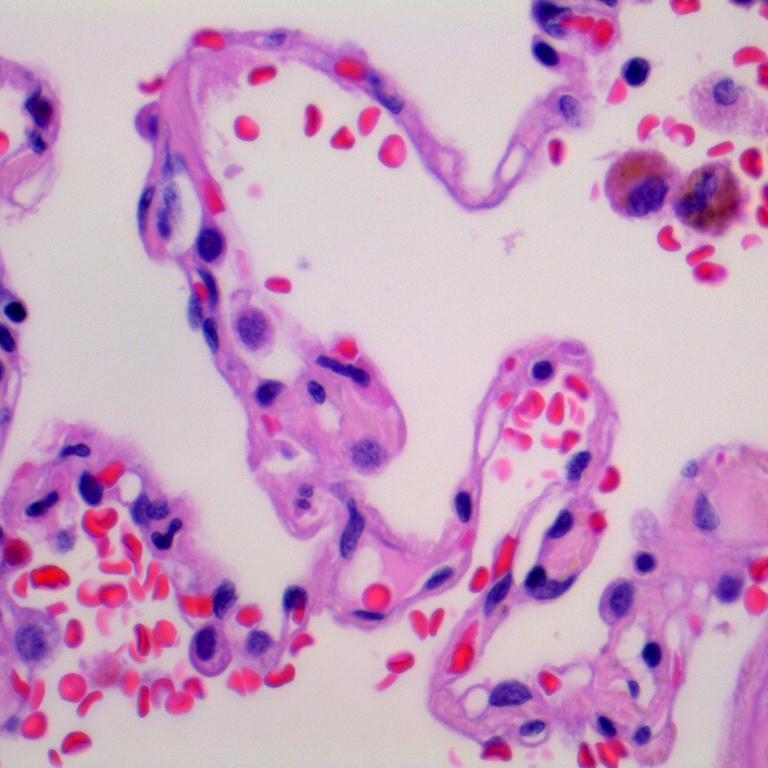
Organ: lung
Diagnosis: benign